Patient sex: M
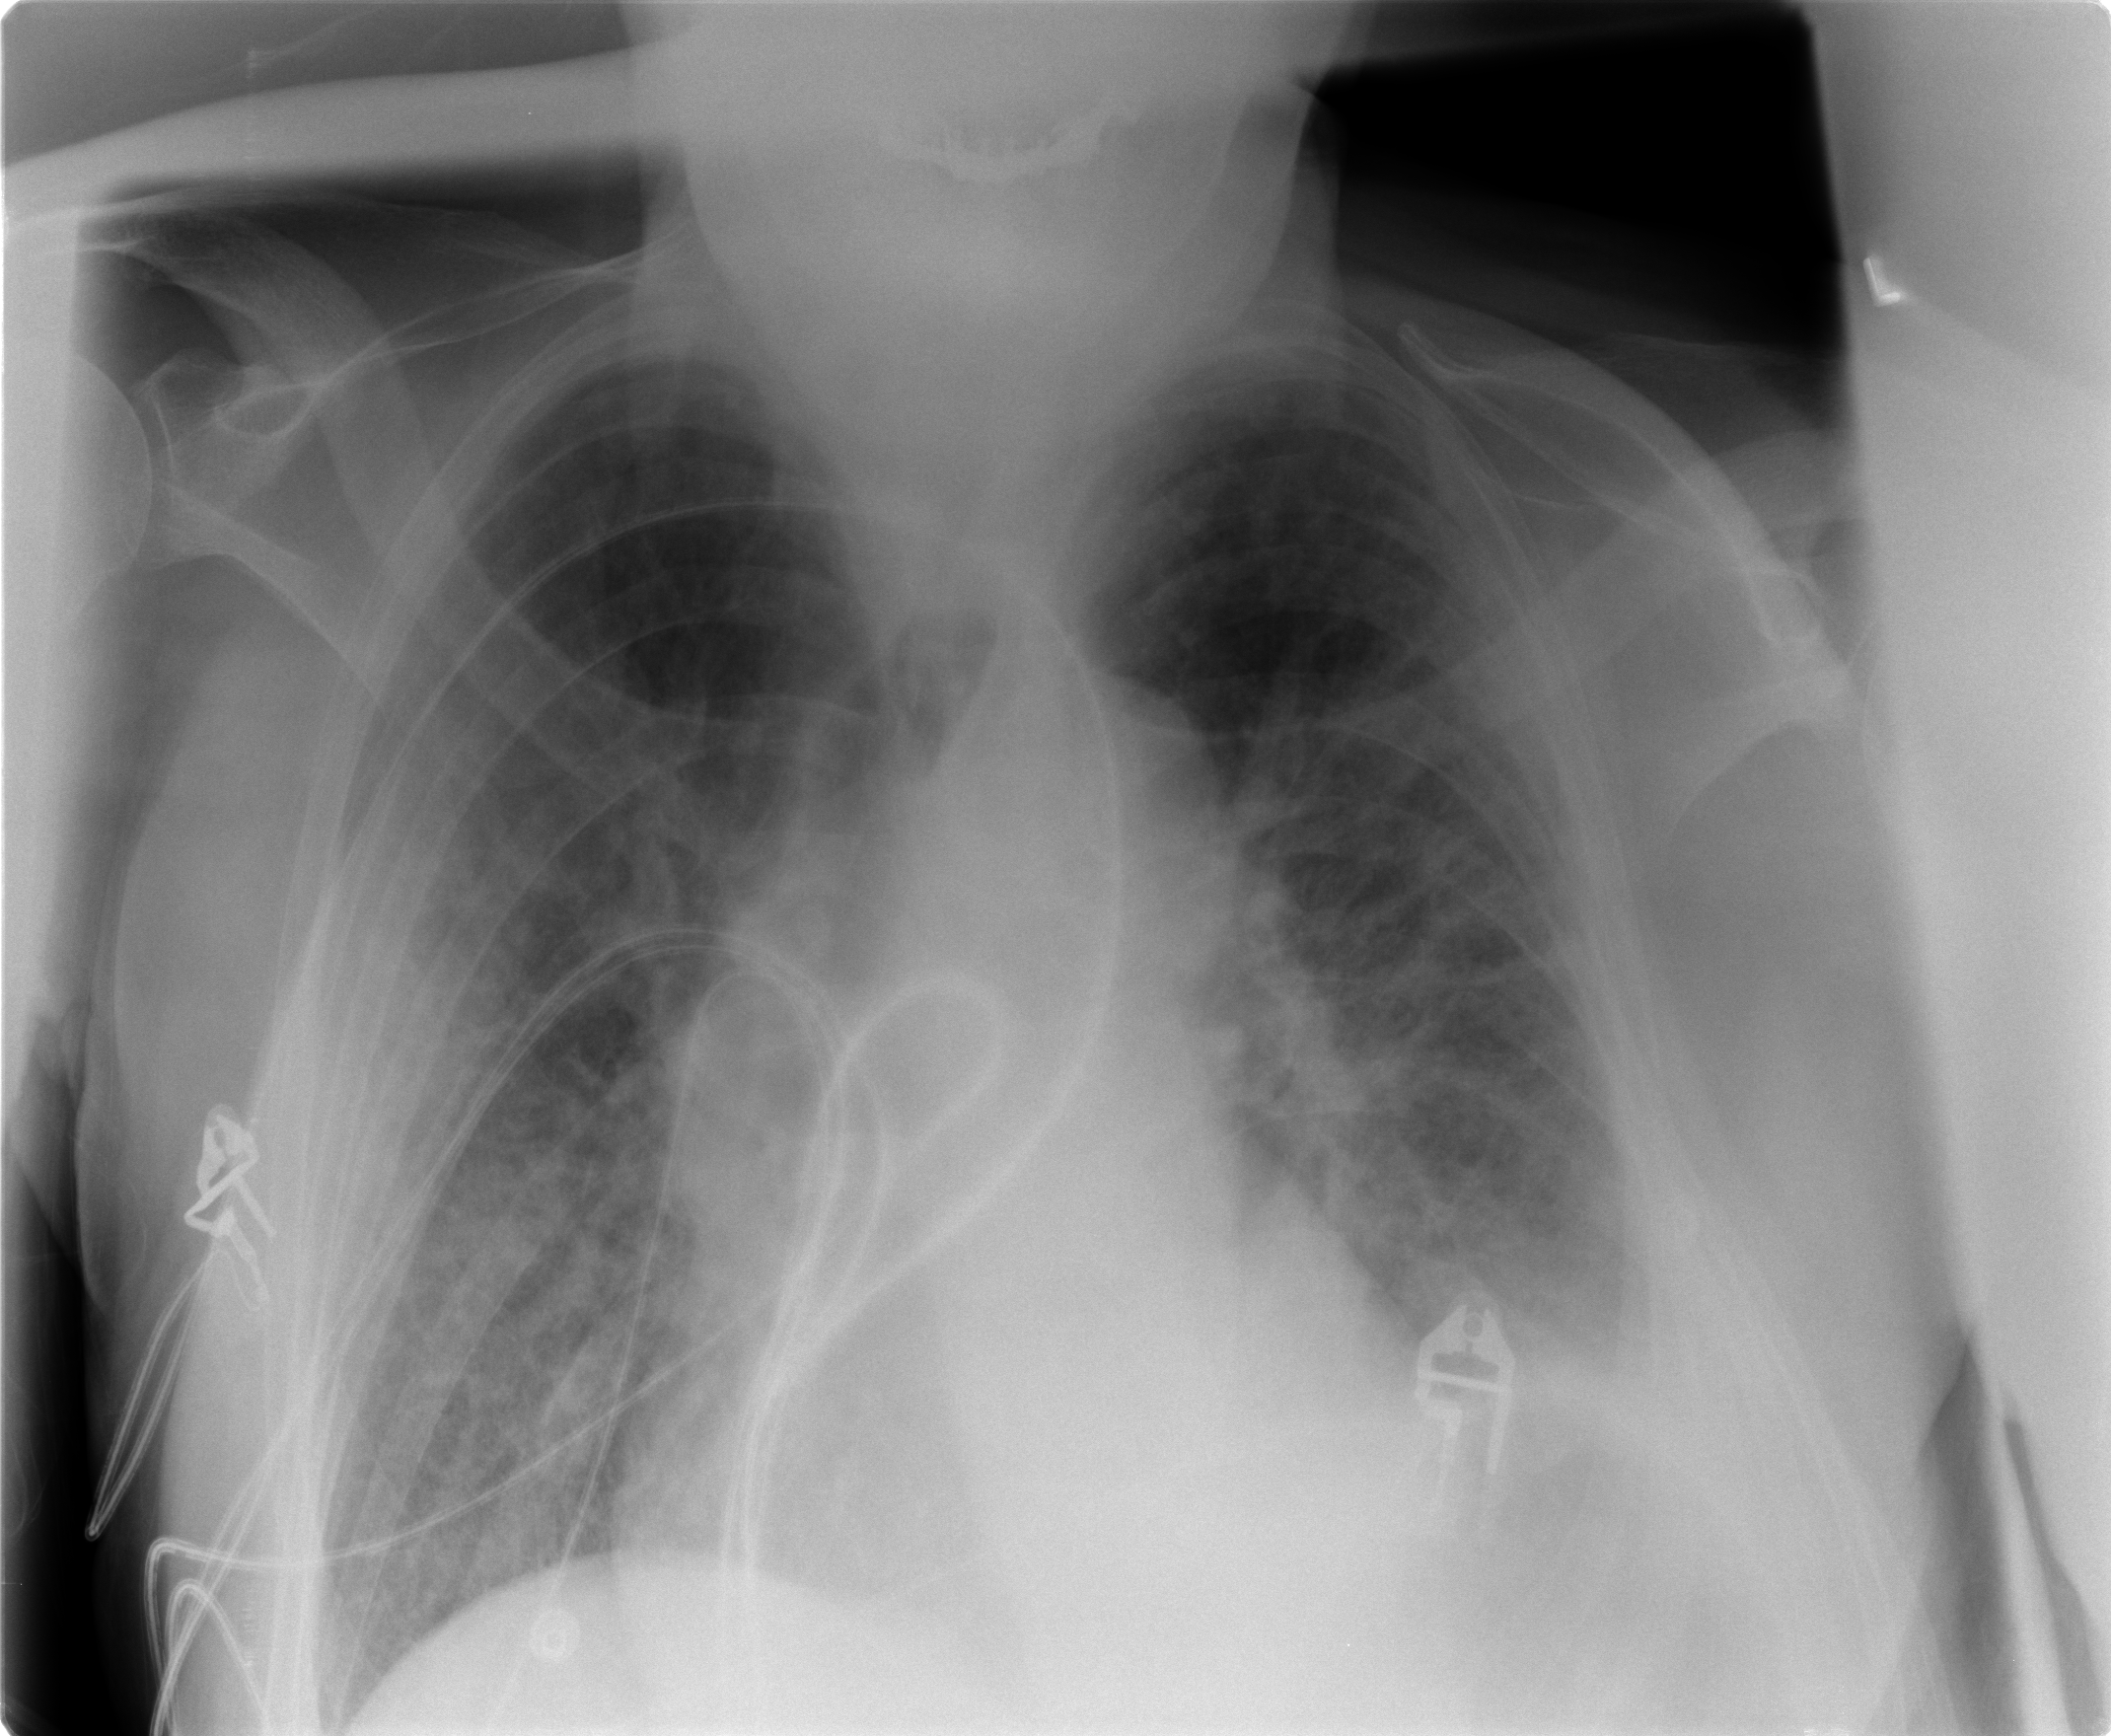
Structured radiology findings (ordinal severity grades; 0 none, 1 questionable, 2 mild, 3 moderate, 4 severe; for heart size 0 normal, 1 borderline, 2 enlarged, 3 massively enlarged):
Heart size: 2
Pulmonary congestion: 3
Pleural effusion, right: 0
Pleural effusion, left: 2
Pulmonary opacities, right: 2
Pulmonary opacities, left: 2
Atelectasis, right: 2
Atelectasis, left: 2